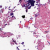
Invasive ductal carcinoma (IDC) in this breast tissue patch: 0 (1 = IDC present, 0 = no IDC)